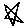
Label: star